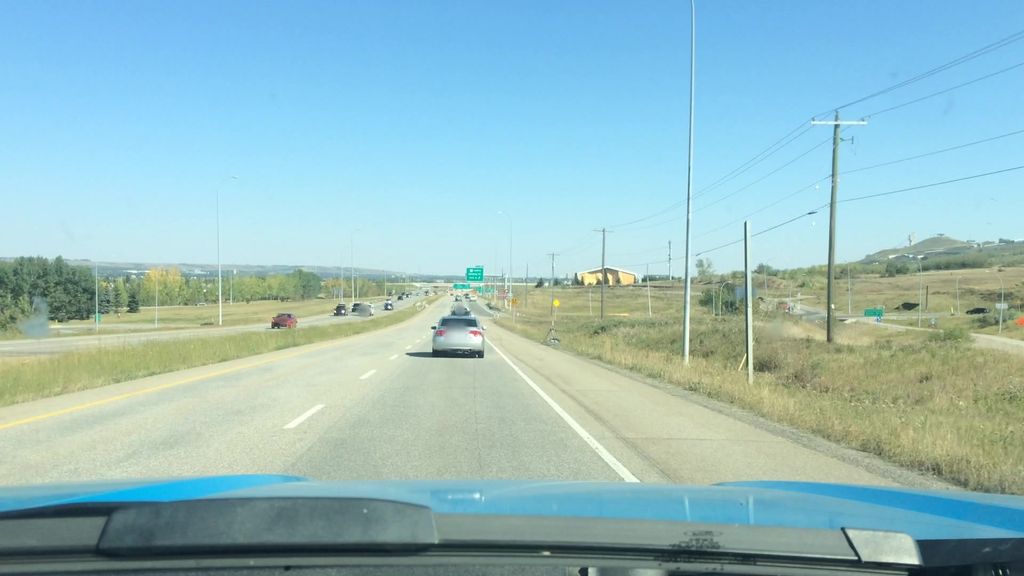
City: calgary